Field crop: maize
Growth stage: 2
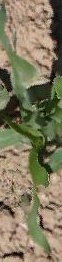
Species: maize